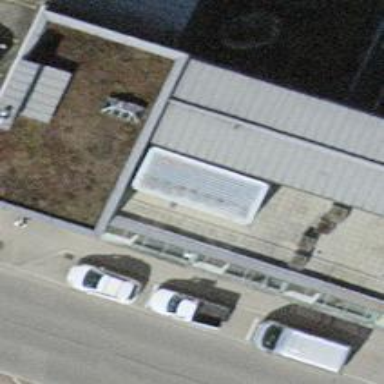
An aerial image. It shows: Building with flat olive-colored roof.